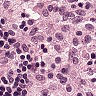
Metastatic tissue present: no